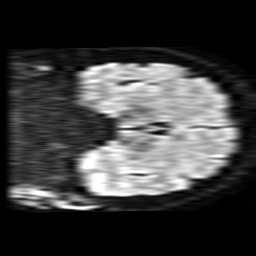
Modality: TRACE
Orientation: coronal
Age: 34
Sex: female
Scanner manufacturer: philips
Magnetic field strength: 1.5 T
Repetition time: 3.684 s
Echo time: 0.09411 s